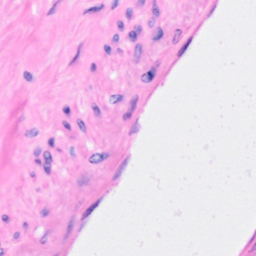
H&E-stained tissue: Breast